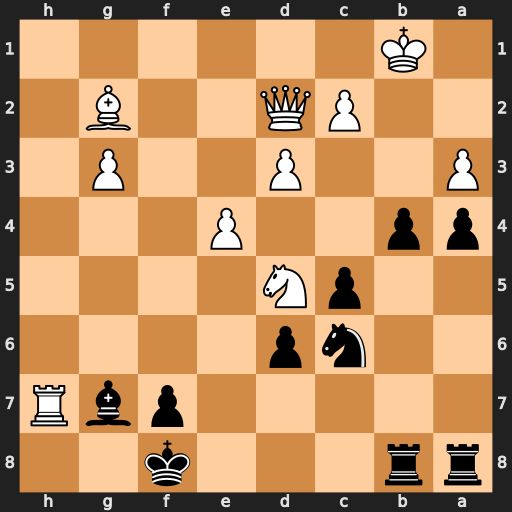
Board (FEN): rr3k2/5pbR/2np4/2pN4/pp2P3/P2P2P1/2PQ2B1/1K6
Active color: b
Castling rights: -
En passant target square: -
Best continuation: bxa3+ Ka2 Rb2+ Kxa3 Nb4 Nxb4 cxb4+ Qxb4 Rxb4